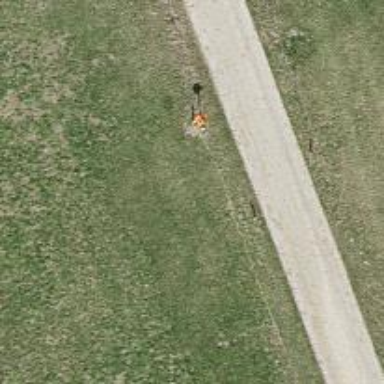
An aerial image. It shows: Pole supporting pipeline marker with roof cover.